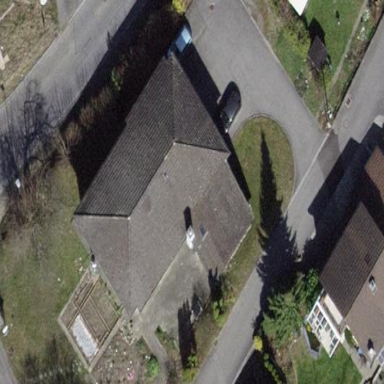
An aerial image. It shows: Simple and straightforward house.